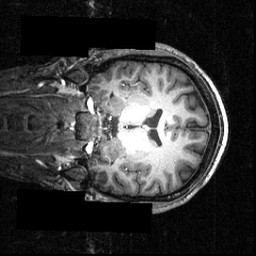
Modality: T1w
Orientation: coronal
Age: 23
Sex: male
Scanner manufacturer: siemens
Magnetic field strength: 3.951 T
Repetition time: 1.5 s
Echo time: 0.00335 s